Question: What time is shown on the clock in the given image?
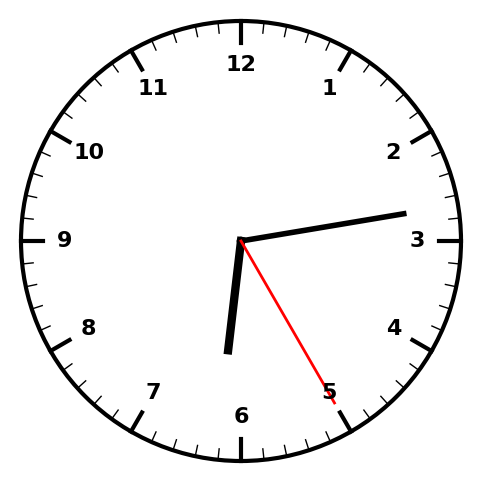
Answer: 06:13:25